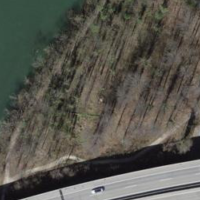
EUNIS habitat code: 57
Species observed at this site:
Clematis vitalba